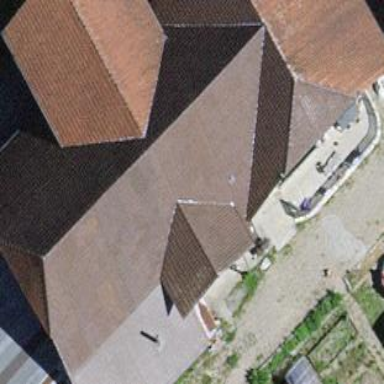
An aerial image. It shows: Farm building.